Question: I'm trying to integrate the fullPage.js and google map api, but it seems that it isn't not working.
Below is the sample jsFiddle of google map api and fullpage.js that I'm trying to integrate.
<URL>
<URL>
The result that I want to create is similar to this, as you notice the google map (acting as a background) is embedded to fullpage.js (The sample image is just an edited picture only)

'''
<div id="canvass"></div>
'''
Then this is my first section including the several slides.
'''
<div class="section" id="section1">
<div class="slide">
<div id="canvass"></div>
<img src="images/index_images/BG_Slide.png" width="750" height="200"/>
<p>
<strong>MULTI-MACH INTERNATIONAL (PHILS)</strong> has been one of the Philippines leading players in the supply and distribution of leading<br>brands of various foodservice equipment from various parts of the world (esp. Europe, USA, and Japan) that are known and endorsed<br>by respected international consultants and renown practitioners in food service and construction fields.
</p>
</div>
<div class="slide">
<p><strong>MULTI-MACH INTERNATIONAL (PHILS)</strong> has been one of the Philippines leading players in the supply and distribution of leading<br>brands of various foodservice equipment from various parts of the world (esp. Europe, USA, and Japan) that are known and endorsed<br>by respected international consultants and renown practitioners in food service and construction fields.</p>
</div>
<div class="slide">
<p><strong>MULTI-MACH INTERNATIONAL (PHILS)</strong> has been one of the Philippines leading players in the supply and distribution of leading<br>brands of various foodservice equipment from various parts of the world (esp. Europe, USA, and Japan) that are known and endorsed<br>by respected international consultants and renown practitioners in food service and construction fields.</p>
</div>
<div class="slide">
<p>Lorem ipsum dolor sit amet, consectetur adipisicing elit. Possimus, nam dolorem enim quod placeat tempore praesentium nobis quam maxime eum?<br>Lorem ipsum dolor sit amet, consectetur adipisicing elit. Voluptatum facere excepturi minus corrupti nesciunt dolorum!<br>by respected international consultants and renown practitioners in food service and construction fields.</p>
</div>
'''
The following are my attempt to get that kind of result.
1. Put it inside the 1st section, on the 1st slide. I'm thinking that it will act as a background
2. Create another section dedicated for showing the google map only (i'm just testing it, but it seems that it also didn't work)
Do you have any idea on what I am doing wrong or is it really not compatible to fullpage.js? Please note that I'm using codeigniter.
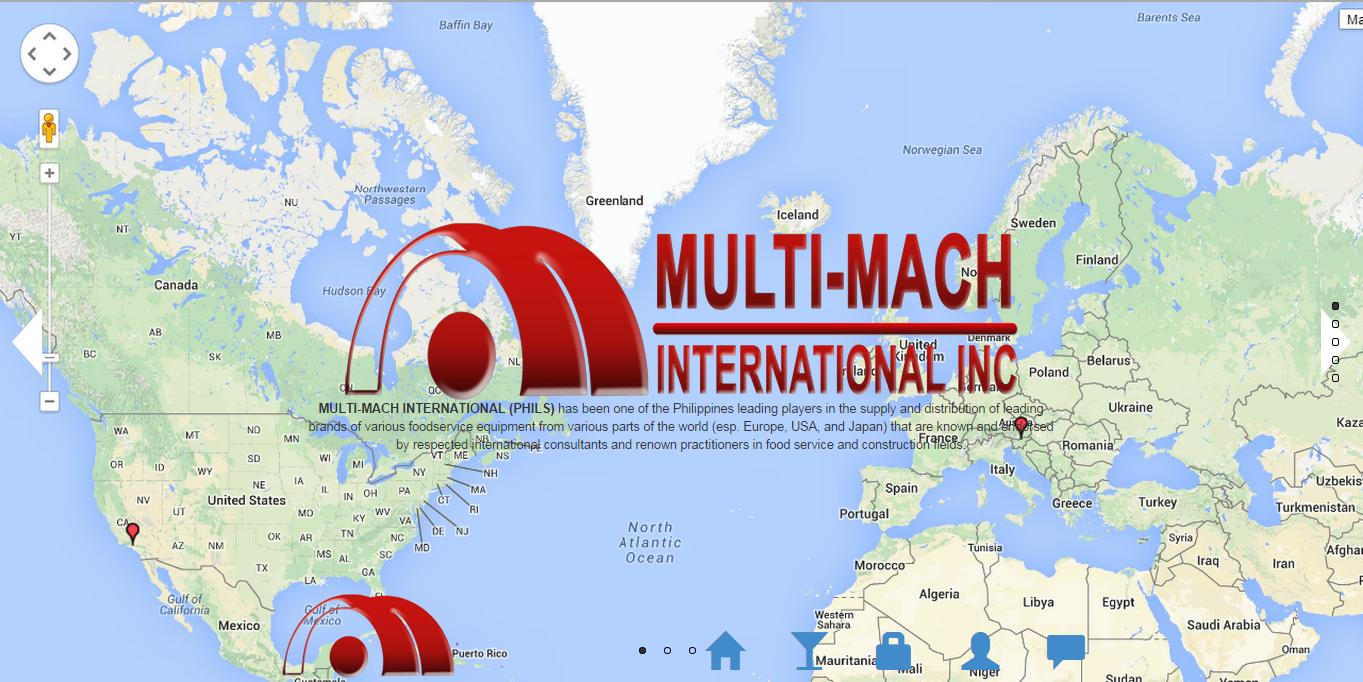
Answer: You have to add the initialization of the map inside the 'afteRender' callback provided by fullpage.js as detailed <URL>:
>
This callback is fired just after the structure of the page is generated. (as this plugin modifies the DOM to create the resulting structure).
<URL>
'''
$('#fullpage').fullpage({
sectionsColor: ['yellow', 'orange', '#C0C0C0', '#ADD8E6'],
afterRender: function () {
//Start the whole shabang when DOM and APIs are ready by calling initialize()
initialize();
}
});
'''